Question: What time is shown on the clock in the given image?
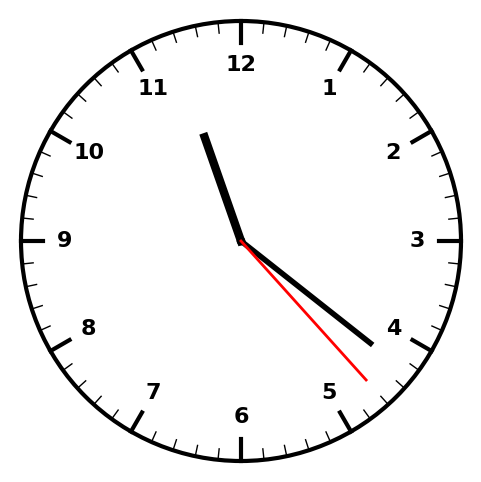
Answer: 11:21:23